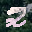
Label: 2